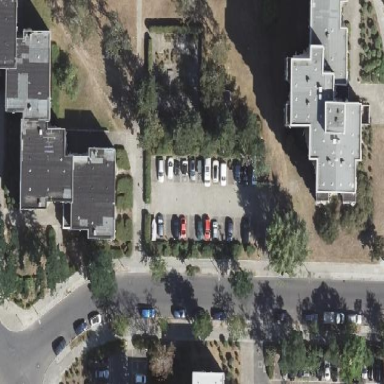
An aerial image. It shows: Parking area with surface.